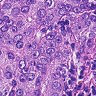
Metastatic tissue present: yes